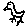
Label: bird